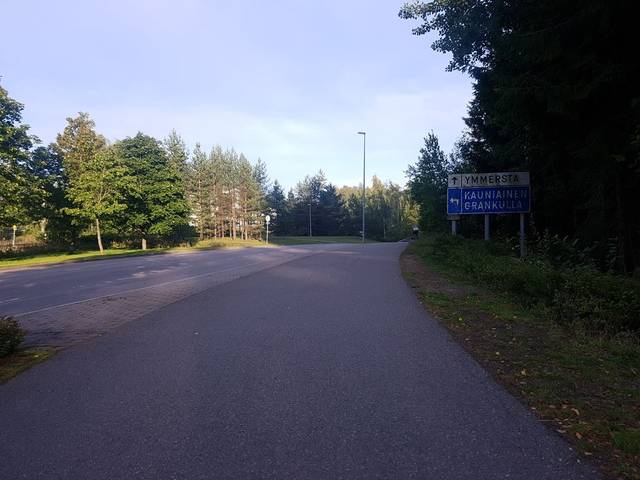
Region: Finland
Coordinates: 60.207, 24.698